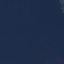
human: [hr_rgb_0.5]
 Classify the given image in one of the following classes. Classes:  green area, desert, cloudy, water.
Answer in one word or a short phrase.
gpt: water